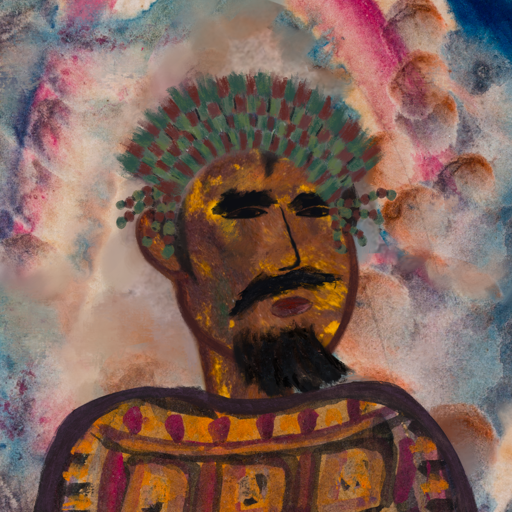
Background: Rupkatha, Head And Neck Side: Comrade, Face Side: Mosgoul, Bust: Doll, Hair Side: Roy_Bahadur, Head Accessory: After_Raid_Crown, Second Necklace: Blank, Necklace: Blank, Baby: Blank